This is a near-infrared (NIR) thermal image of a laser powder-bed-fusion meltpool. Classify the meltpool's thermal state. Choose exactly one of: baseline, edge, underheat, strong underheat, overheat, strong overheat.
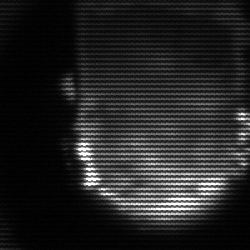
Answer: baseline